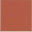
Piece: xx